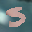
Label: 5